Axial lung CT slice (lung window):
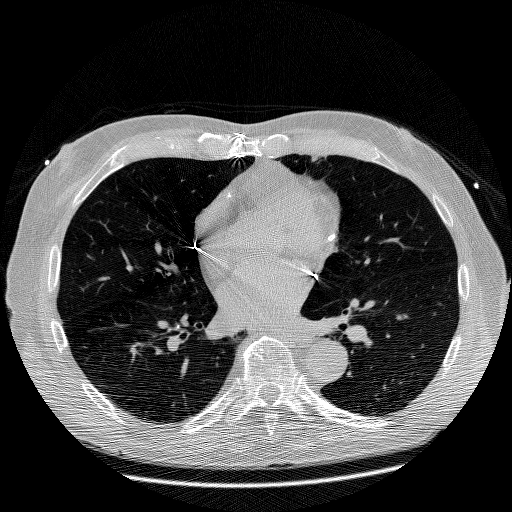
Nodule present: no